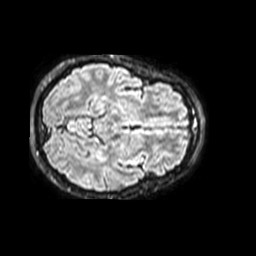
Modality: FLAIR
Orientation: axial
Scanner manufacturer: philips
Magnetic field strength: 1.5 T
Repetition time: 8 s
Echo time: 0.288 s